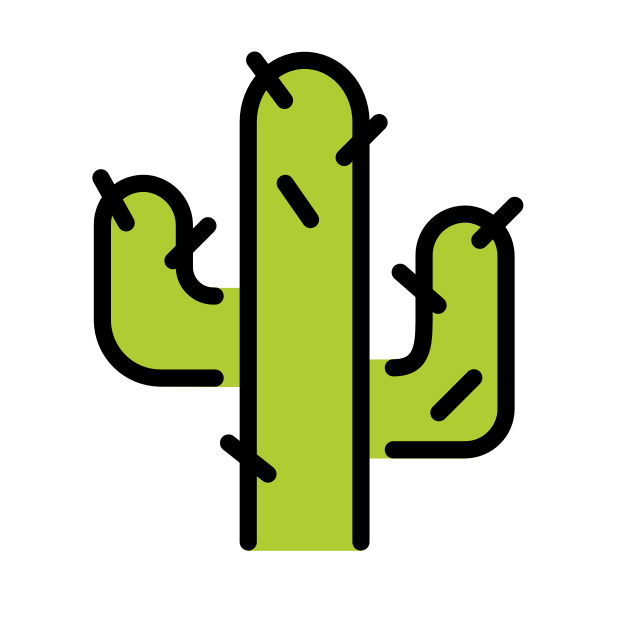
cactus